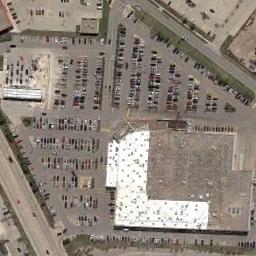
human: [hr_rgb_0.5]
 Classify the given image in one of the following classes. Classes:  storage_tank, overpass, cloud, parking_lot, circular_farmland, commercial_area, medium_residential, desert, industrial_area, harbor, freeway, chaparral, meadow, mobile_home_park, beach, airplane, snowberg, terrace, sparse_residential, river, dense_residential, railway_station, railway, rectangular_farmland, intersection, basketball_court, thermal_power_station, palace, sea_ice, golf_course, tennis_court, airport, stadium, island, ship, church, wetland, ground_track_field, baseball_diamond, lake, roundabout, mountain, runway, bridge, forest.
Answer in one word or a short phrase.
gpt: parking_lot